Question:
This is the screen shot. Faraz is coming from address book contact name. When I click on template button I switch to that Arabic part(next page). What I wanted is to add faraz + selected template into mutable array. How can i make this happen so my selected template will be added with selected contact name.
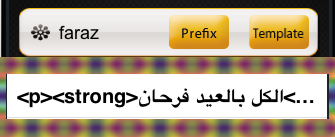
Answer: try using NSDictionary.... make ur key as "faraz" and for that key, the value should be "selected template"
'''
NSMutableDictionary *myDictionary = [[ NSMutableDictionary alloc] init];
[ myDictionary setObject:@"selected template" forKey:@"faraz"];
'''